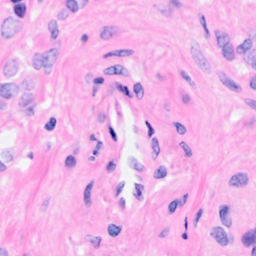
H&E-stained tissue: Breast